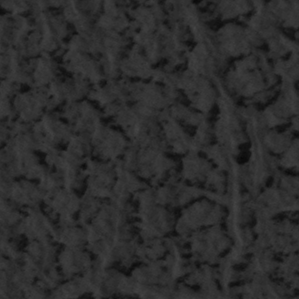
Label: frost